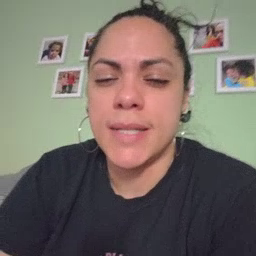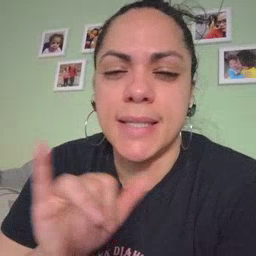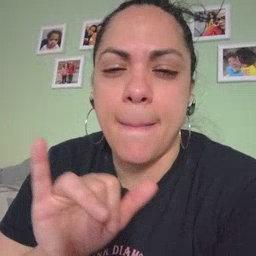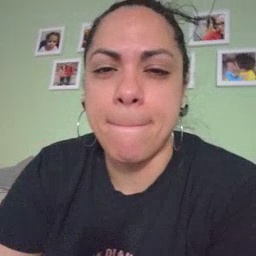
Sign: same